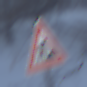
Verkehrszeichen: Arbeitsstelle
Umgebung: Outdoor, Nature
Tageszeit: Midday
Wetter: Overcast
Licht: Natural
Jahreszeit: Winter
Kontrast: LowContrast